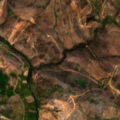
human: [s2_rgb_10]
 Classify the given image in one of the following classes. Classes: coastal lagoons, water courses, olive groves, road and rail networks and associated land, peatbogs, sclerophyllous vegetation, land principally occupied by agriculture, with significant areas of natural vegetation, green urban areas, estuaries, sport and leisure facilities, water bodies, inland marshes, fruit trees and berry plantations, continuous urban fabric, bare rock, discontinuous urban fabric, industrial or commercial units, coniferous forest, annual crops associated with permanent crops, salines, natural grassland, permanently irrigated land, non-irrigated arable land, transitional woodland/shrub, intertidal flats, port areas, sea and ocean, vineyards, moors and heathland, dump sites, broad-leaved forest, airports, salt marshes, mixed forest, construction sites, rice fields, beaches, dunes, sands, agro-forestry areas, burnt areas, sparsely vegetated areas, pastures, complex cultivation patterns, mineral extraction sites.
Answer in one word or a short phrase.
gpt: land principally occupied by agriculture, with significant areas of natural vegetation, transitional woodland/shrub